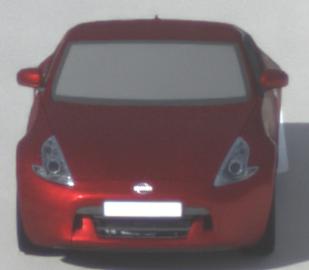
Make: Nissan
Model: 370Z Coupé
Detailed model: 370Z (Z34) Coupé
Model produced from: 2009/12
Model produced until: 2013/03
Doors: 3
Color: red
Road condition: dry road
Daytime: morning or afternoon
Contrast: medium contrast